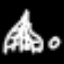
Label: The Eiffel Tower